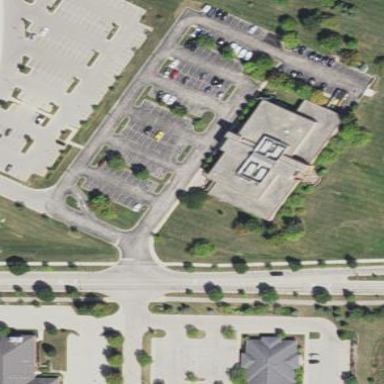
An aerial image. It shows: Public building.